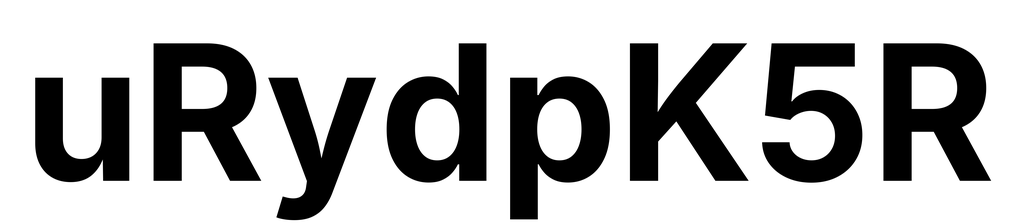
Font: Inter_Bold